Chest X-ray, PA view. Patient: 43 years old, sex F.
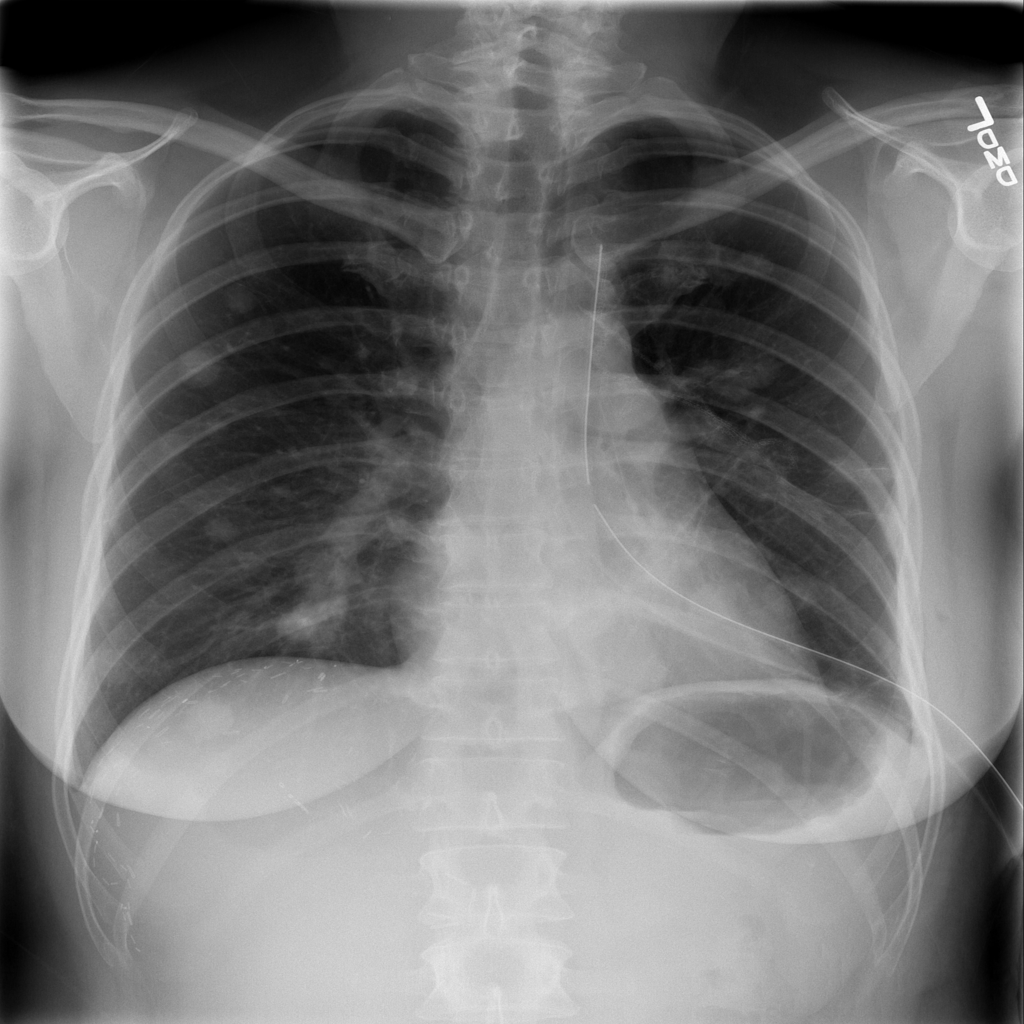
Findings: No Finding